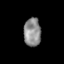
Tissue: skin
Cell type: Epithelial cells
Senescence score: 0.7596
Nuclear area (px): 475
Mean DAPI intensity: 140.747